Question: I want to show numbers on the individuals bars in the following graph.
'''
df <- structure(list(A = structure(c(1L, 1L, 1L, 2L, 2L, 2L, 3L, 3L,
3L), .Label = c("0-50,000", "50,001-250,000", "250,001-Over"), class = "factor"),
B = structure(c(1L, 2L, 3L, 1L, 2L, 3L, 1L, 2L, 3L), .Label = c("0-50,000",
"50,001-250,000", "250,001-Over"), class = "factor"), Freq = c(0.507713884992987,
0.258064516129032, 0.23422159887798, 0.168539325842697, 0.525280898876405,
0.306179775280899, 0.160958904109589, 0.243150684931507,
0.595890410958904)), .Names = c("A", "B", "Freq"), class = "data.frame", row.names = c(NA,
-9L))
library(ggplot2)
p <- ggplot(data=df, aes(x=A, y=Freq))+
geom_bar(aes(fill=B), position=position_dodge()) + theme_bw()
p <- p + scale_y_continuous(formatter="percent")
p <- p + geom_text(aes(label = paste(sprintf("%.1f", Freq*100), "%", sep=""), y = Freq+0.015, x=A), size = 3)
print(p)
'''

I could not figure out how to put the numbers in the right position along x-axis. Any help will be highly appreciates. Thanks
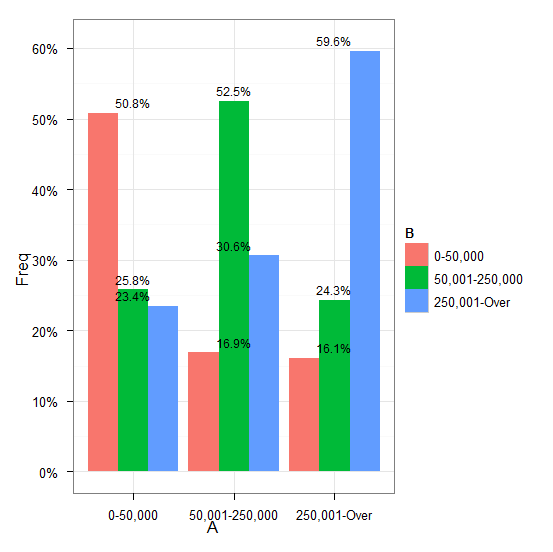
Answer: You need to add 'position=position_dodge(width=0.9)' to the geom_text call.
Cleaning up your code a little gives:
'''
p <- ggplot(data=df, aes(x=A, y=Freq))+
geom_bar(aes(fill=B), position = position_dodge()) +
geom_text(aes(label = paste(sprintf("%.1f", Freq*100), "%", sep=""),
y = Freq+0.015, x=A),
size = 3, position = position_dodge(width=0.9)) +
scale_y_continuous(formatter = "percent") +
theme_bw()
'''
which results in